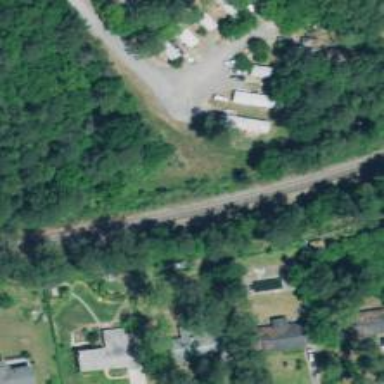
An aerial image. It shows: Railway track.